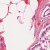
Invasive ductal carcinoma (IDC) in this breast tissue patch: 0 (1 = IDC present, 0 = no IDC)